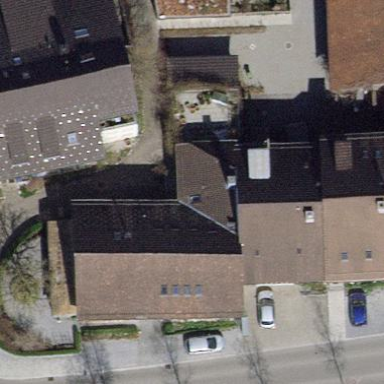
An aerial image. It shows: Building with tile roof.